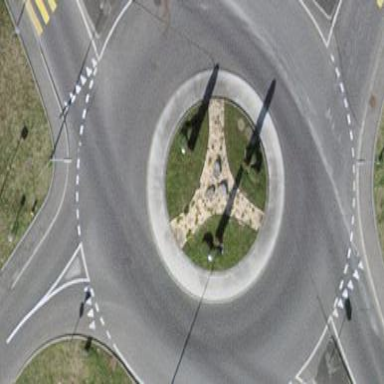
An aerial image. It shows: Secondary road with asphalt surface leading to roundabout junction.